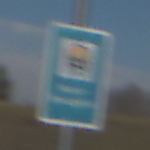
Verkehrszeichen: Wasserschutzgebiet
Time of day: MorningAfternoon
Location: Outdoor (Nature)
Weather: PartlyCloudy
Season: NotSpecified
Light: Natural